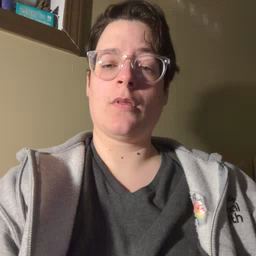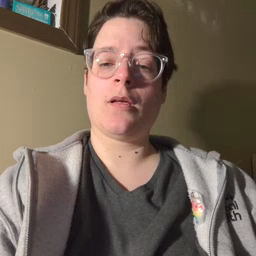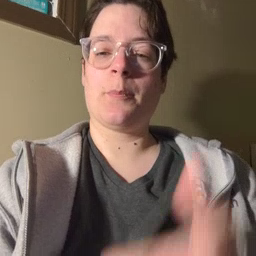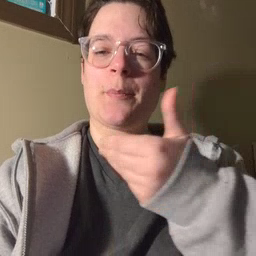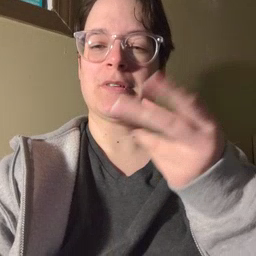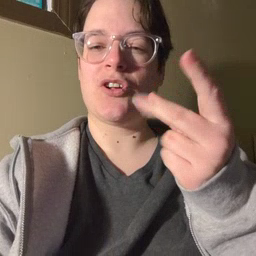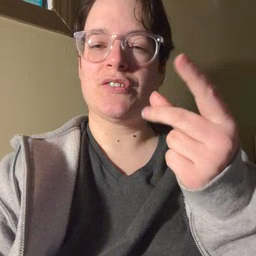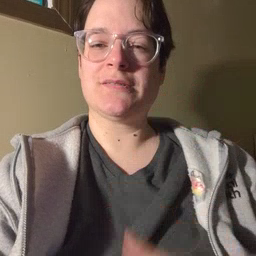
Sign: puppy